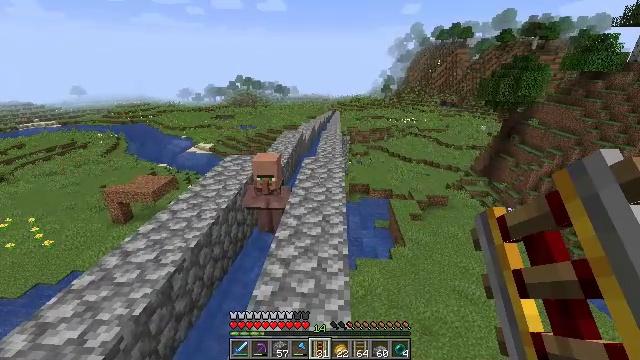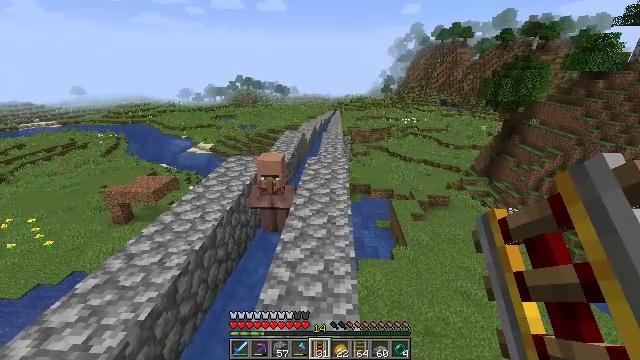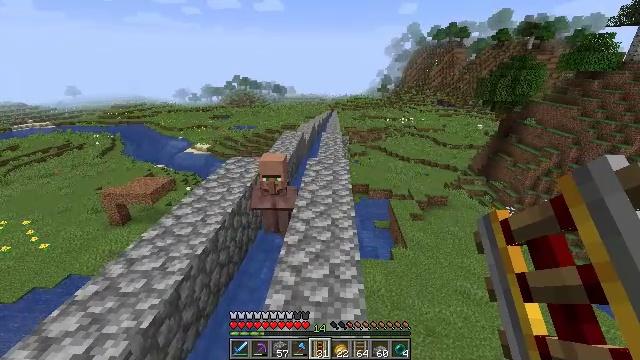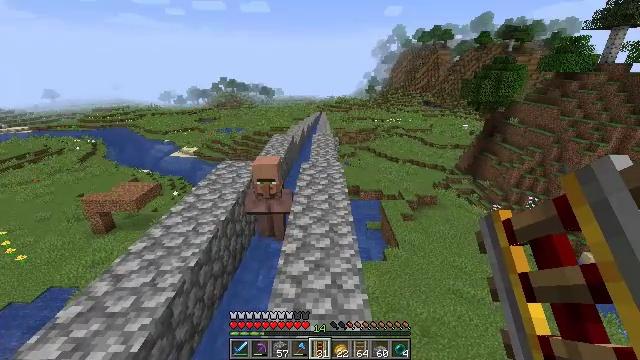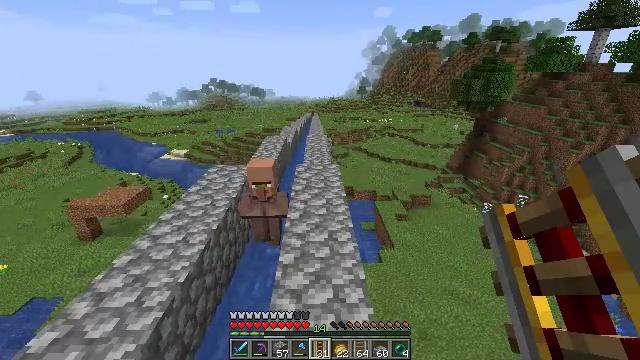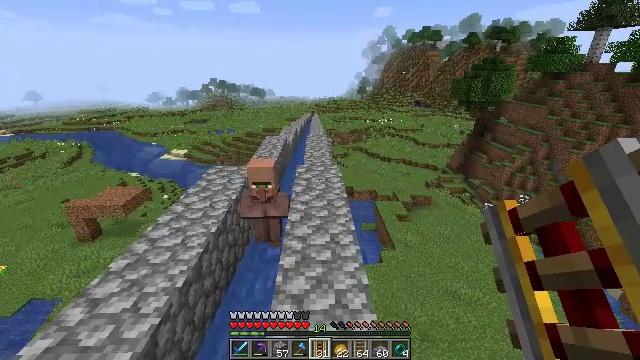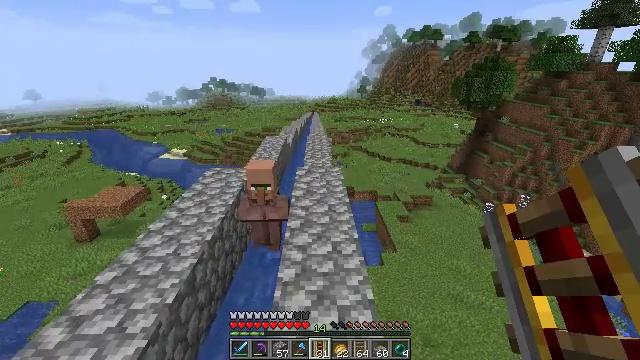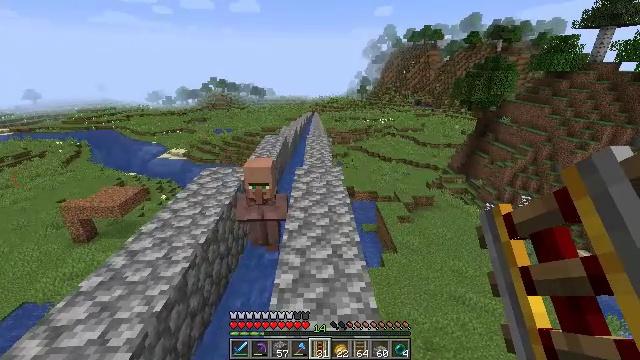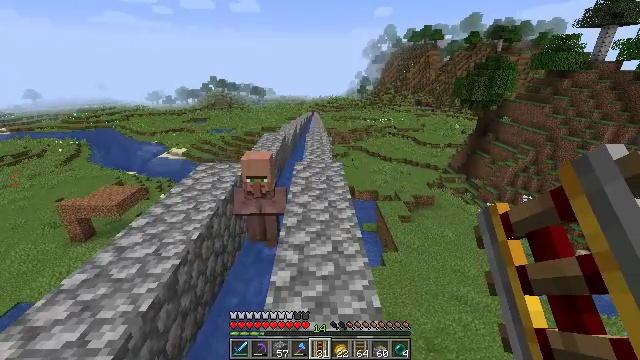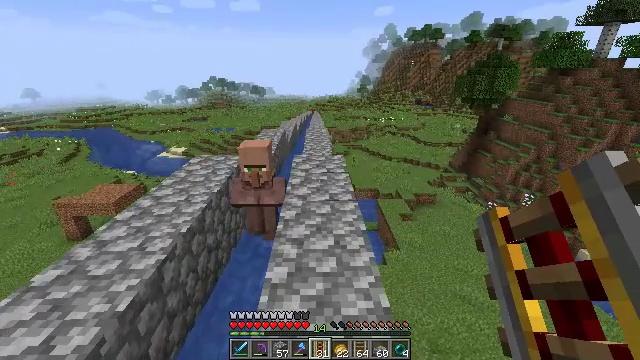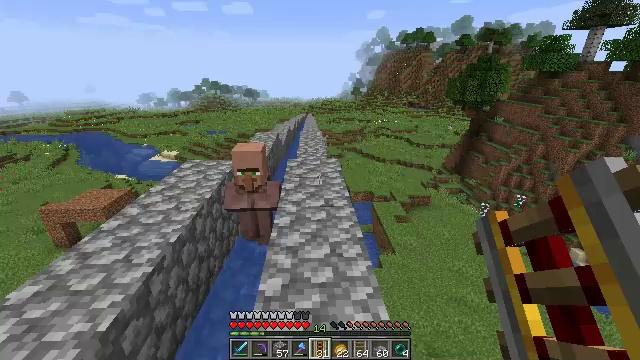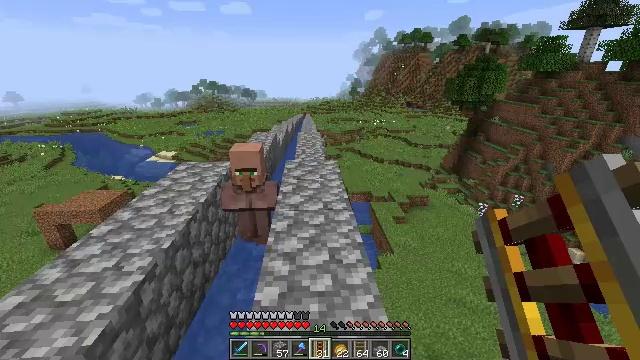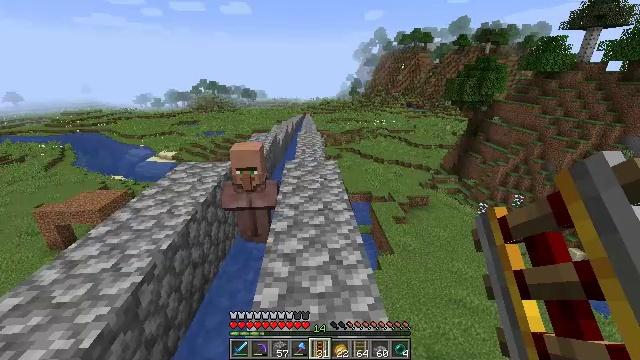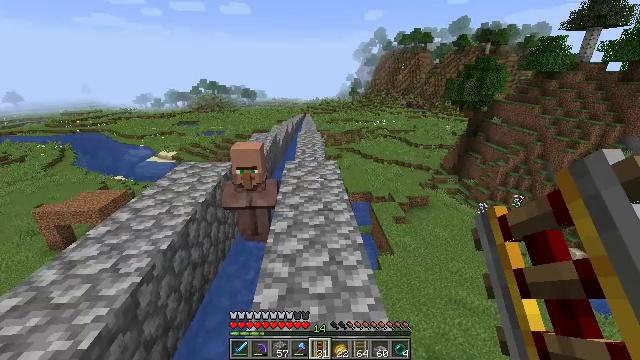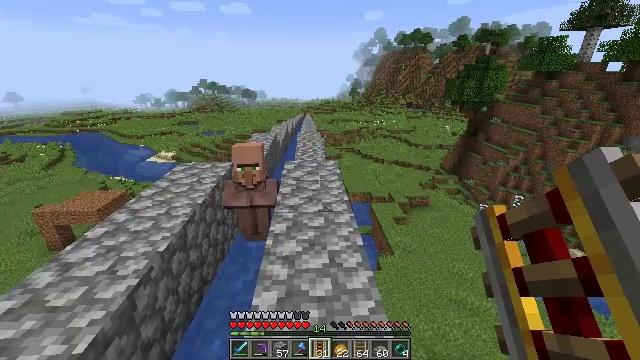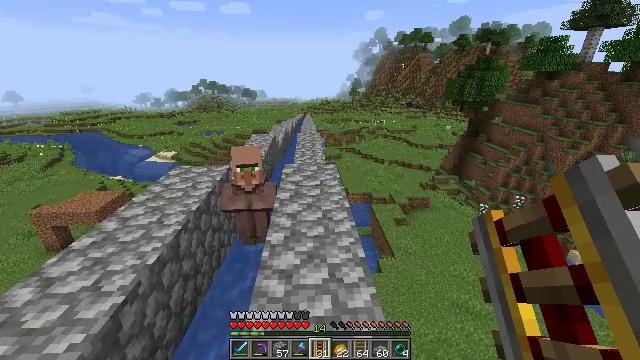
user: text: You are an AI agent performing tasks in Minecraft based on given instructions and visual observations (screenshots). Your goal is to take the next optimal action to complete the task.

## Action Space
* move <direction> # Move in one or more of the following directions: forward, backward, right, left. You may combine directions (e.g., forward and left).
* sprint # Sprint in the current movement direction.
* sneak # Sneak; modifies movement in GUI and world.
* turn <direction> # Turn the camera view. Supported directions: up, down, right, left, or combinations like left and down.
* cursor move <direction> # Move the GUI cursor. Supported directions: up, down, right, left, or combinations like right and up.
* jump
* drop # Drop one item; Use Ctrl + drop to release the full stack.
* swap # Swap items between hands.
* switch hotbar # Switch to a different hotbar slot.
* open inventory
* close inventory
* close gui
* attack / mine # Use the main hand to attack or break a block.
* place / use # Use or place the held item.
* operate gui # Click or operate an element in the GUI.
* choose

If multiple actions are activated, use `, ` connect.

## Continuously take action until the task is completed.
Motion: motion action
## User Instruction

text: Mine dirt from the ground.
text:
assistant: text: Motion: move left
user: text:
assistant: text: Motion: move forward and move left
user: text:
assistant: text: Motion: move forward, turn right
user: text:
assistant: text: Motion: move forward, turn right
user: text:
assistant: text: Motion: move forward
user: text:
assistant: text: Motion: move forward
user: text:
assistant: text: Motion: move forward
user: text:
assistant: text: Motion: no_op
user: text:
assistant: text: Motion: no_op
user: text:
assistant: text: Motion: turn right
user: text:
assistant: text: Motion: no_op
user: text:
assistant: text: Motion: no_op
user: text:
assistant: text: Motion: no_op
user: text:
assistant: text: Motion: move forward
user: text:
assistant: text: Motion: move forward
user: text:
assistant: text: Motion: move forward
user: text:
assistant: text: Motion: move forward
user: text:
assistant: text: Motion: move forward
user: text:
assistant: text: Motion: move forward
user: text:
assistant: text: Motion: turn left
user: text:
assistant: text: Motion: no_op
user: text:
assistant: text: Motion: no_op
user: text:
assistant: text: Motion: no_op
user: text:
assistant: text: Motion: no_op
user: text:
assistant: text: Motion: no_op
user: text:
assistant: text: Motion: no_op
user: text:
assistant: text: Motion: no_op
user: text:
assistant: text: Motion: no_op
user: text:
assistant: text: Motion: move forward
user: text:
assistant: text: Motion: move forward